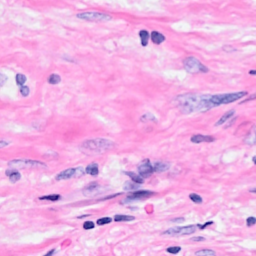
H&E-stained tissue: Breast